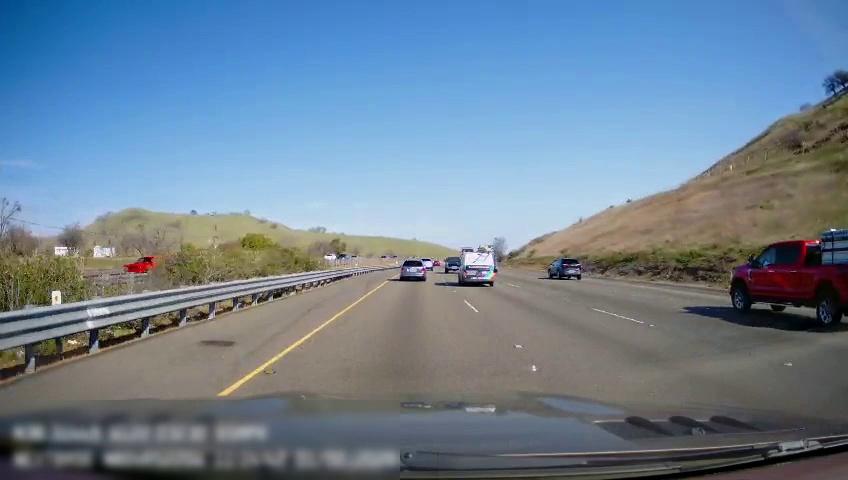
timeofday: Day
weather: Sunny
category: Drivable Space
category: Vehicles | Car
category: Vehicles | Car
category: Vehicles | Car
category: Vehicles | Truck
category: Vehicles | SUV
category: Vehicles | Truck
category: Vehicles | Truck
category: Vehicles | SUV
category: Vehicles | Van
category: Vehicles | SUV
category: Lanes | Current Lane
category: Lanes | Current Lane
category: Lanes | Alternate Lane
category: Lanes | Alternate Lane